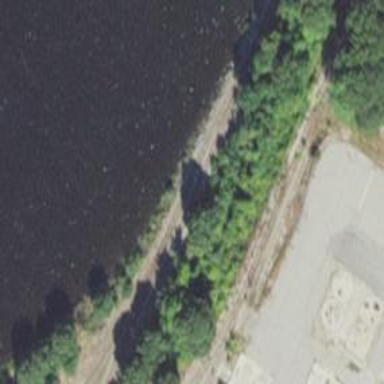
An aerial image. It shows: Railway siding for service.